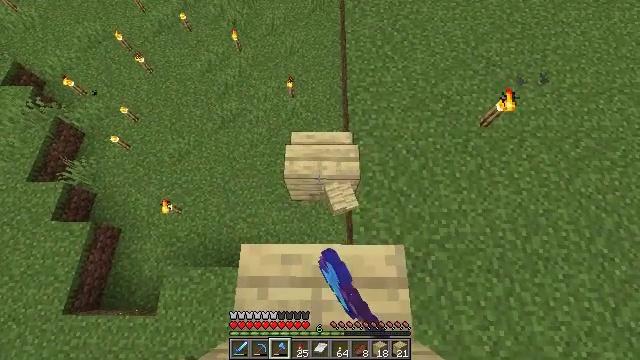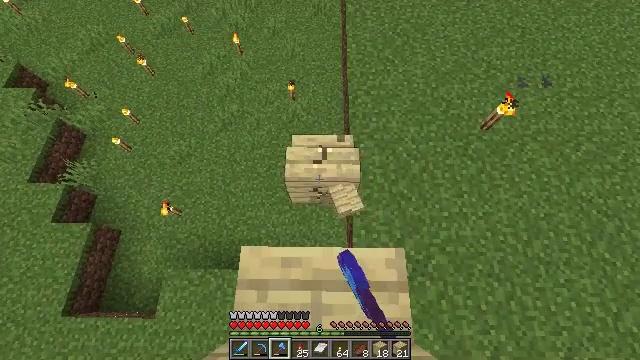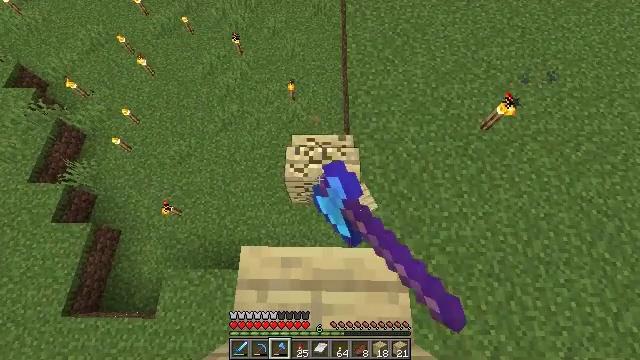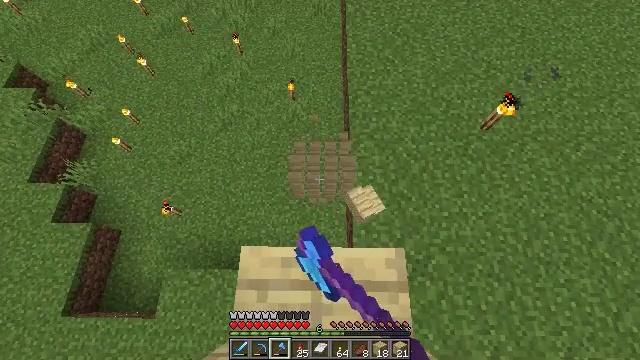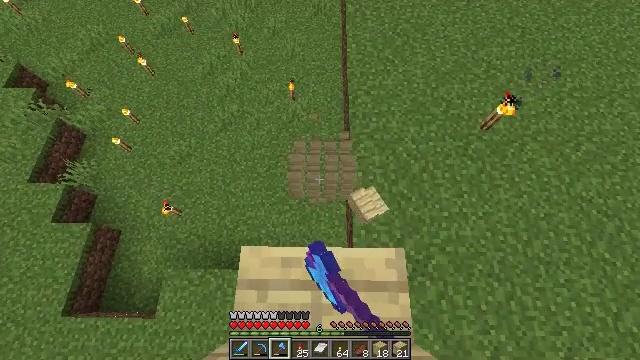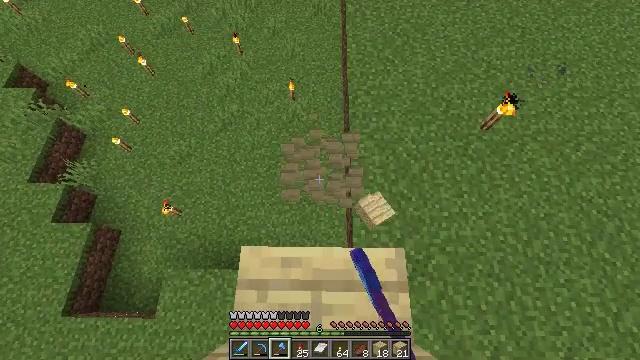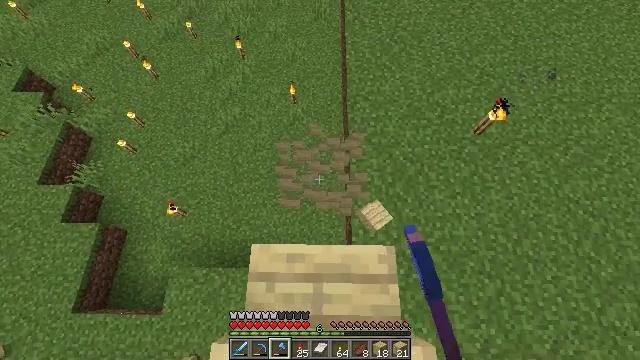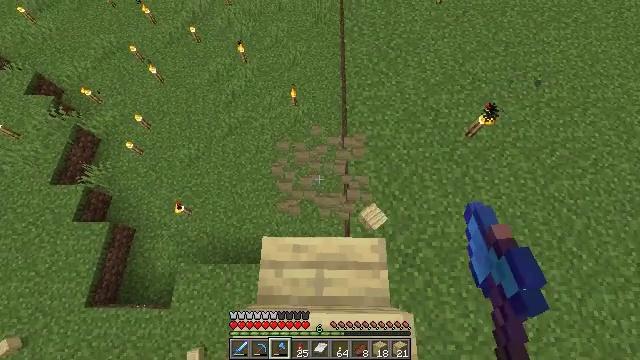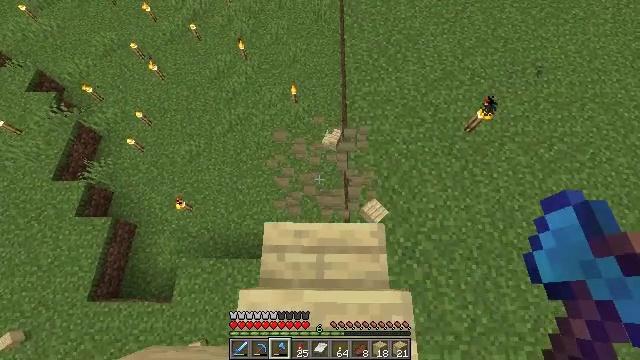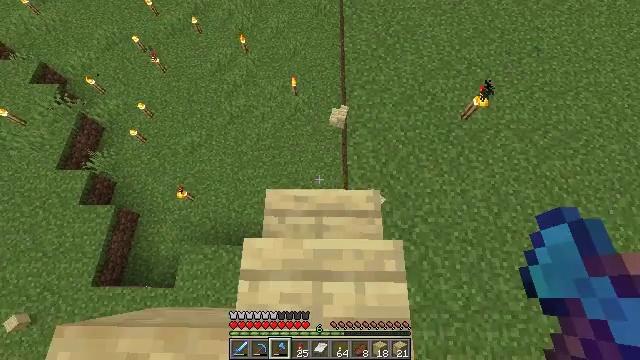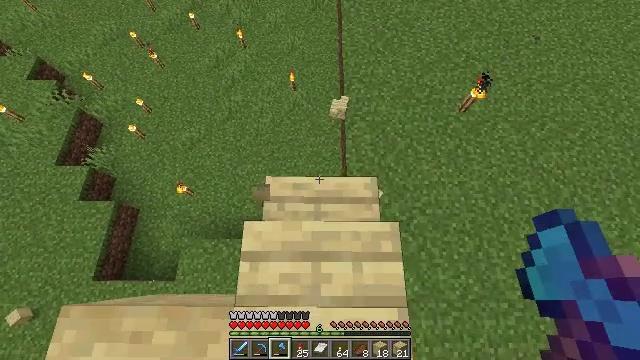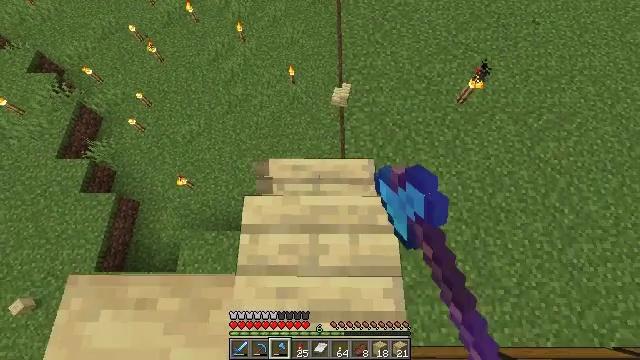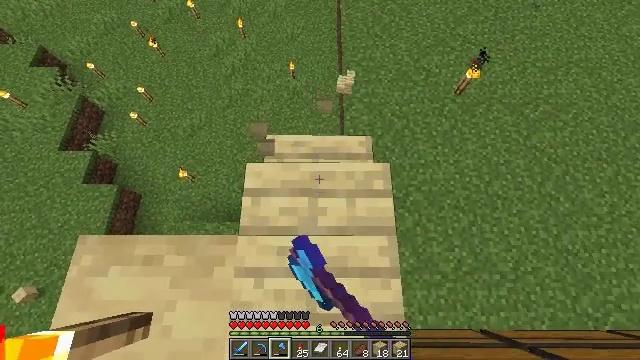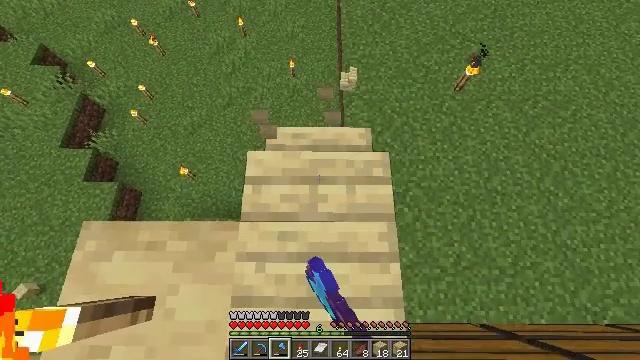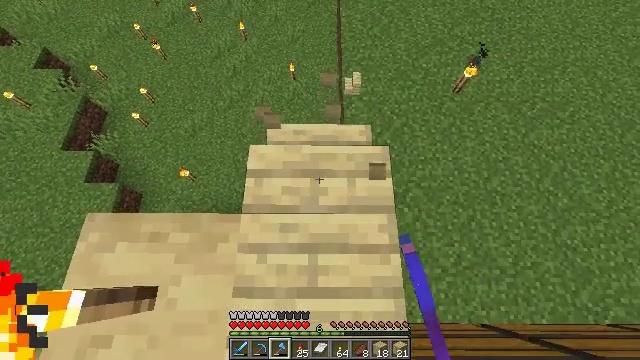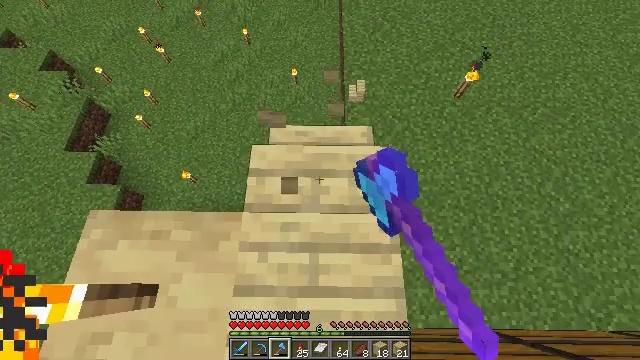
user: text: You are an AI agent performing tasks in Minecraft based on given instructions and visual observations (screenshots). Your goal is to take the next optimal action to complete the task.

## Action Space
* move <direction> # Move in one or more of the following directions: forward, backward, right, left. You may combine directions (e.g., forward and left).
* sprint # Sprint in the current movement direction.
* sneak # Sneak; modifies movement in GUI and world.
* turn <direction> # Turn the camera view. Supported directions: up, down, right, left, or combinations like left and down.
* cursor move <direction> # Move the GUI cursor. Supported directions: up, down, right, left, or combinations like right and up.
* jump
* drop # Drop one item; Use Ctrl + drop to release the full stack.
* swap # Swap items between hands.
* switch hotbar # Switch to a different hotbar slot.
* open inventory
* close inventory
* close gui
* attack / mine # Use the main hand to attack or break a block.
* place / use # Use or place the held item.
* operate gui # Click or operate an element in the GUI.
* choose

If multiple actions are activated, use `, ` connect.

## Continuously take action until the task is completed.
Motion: motion action
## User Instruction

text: Collect the birch stairs for reuse.
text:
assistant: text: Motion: attack / mine
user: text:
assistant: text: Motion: attack / mine
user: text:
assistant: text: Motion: attack / mine
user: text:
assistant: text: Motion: attack / mine
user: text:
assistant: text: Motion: attack / mine
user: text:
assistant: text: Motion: move back, attack / mine
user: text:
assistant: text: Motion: move back, attack / mine
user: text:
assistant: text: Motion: move back, attack / mine
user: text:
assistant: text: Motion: move back, attack / mine
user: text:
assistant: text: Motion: move back, attack / mine
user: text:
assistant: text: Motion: move back, attack / mine
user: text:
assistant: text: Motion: attack / mine
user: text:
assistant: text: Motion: attack / mine
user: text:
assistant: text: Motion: attack / mine
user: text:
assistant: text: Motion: attack / mine
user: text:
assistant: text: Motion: attack / mine
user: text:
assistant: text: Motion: turn up, attack / mine
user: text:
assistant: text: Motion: turn up, attack / mine
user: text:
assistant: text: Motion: attack / mine
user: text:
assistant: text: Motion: move back, attack / mine
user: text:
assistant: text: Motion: move back, attack / mine
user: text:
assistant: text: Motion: move back, attack / mine
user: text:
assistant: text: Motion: attack / mine